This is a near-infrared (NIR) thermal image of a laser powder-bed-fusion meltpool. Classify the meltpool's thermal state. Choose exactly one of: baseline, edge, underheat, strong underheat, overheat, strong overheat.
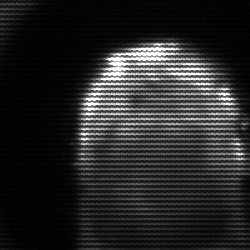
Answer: baseline